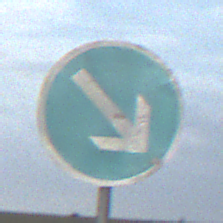
Verkehrszeichen: VorgeschriebeneVorbeifahrtRechts
Umgebung: Outdoor, Nature
Tageszeit: Night
Wetter: Overcast
Licht: Artificial
Jahreszeit: NotSpecified
Kontrast: LowContrast